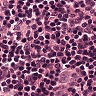
Metastatic tissue present: no